Field crop: tomato
Growth stage: 1
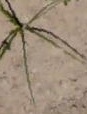
Species: cyperus